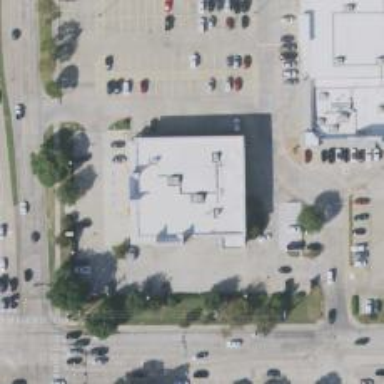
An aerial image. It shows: Pharmacy providing healthcare services.